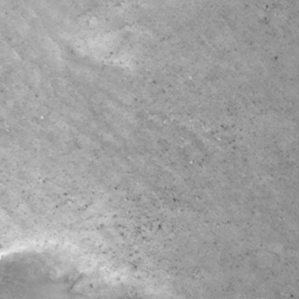
Label: non_frost